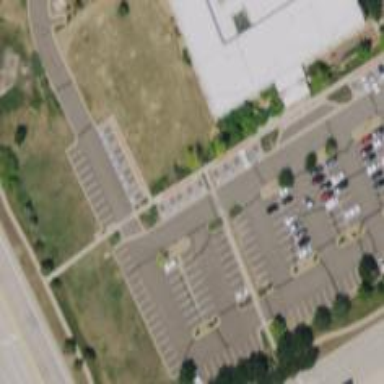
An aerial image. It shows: Parking space is available.